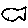
Label: fish